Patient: sex F, age 59
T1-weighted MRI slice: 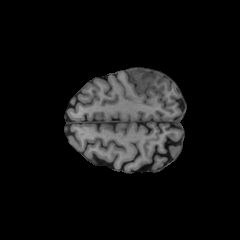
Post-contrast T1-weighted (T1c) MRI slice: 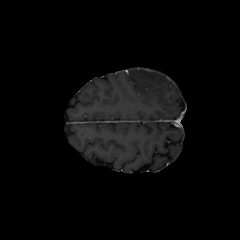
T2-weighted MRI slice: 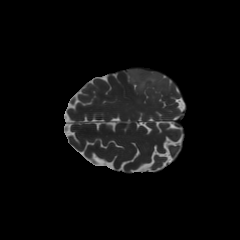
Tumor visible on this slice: yes
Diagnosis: Astrocytoma, IDH-mutant
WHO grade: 3